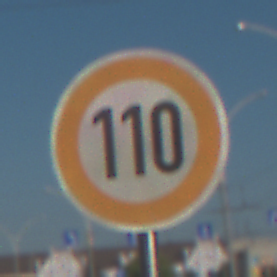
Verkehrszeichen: Geschwindigkeit110
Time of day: MorningAfternoon
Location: Outdoor (Urban)
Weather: Clear
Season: NotSpecified
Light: Natural